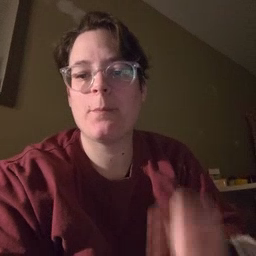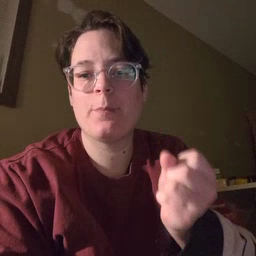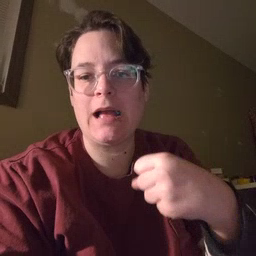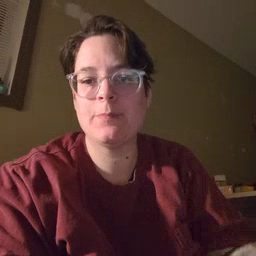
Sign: make